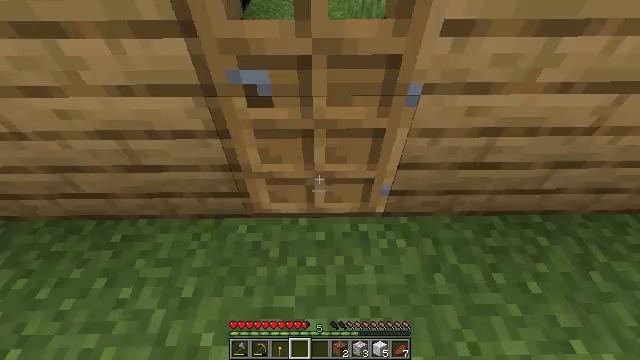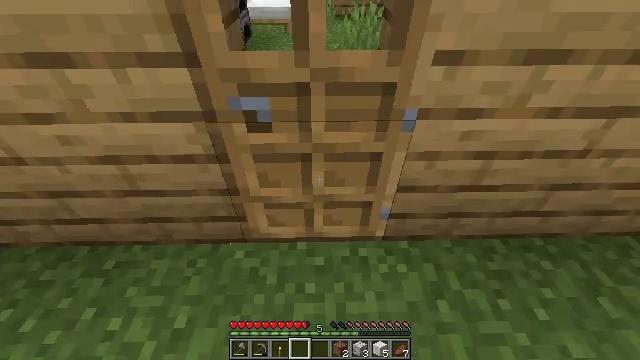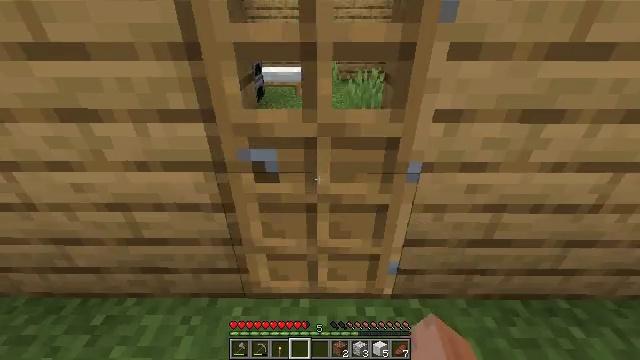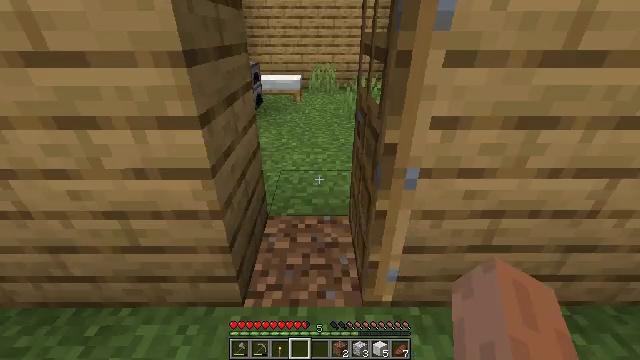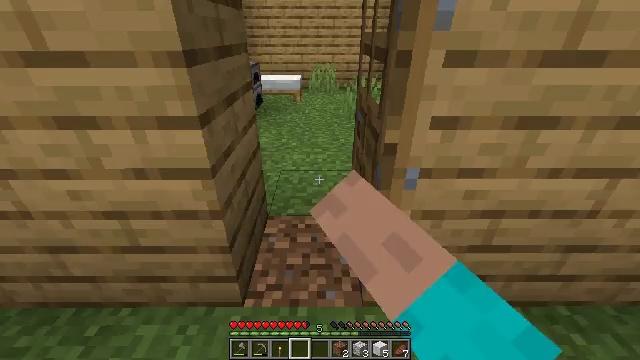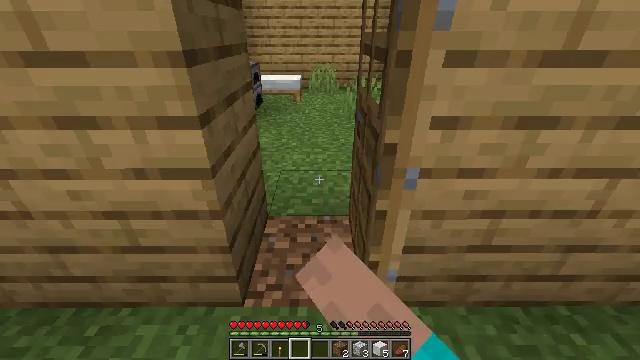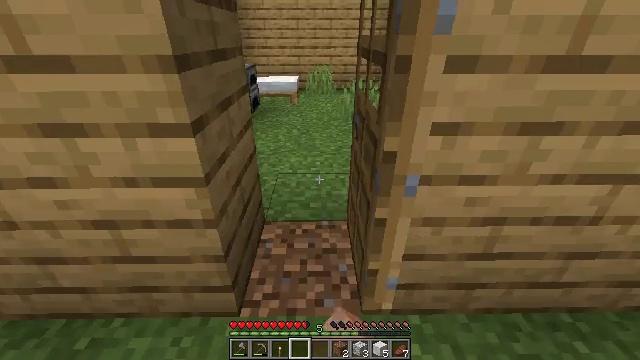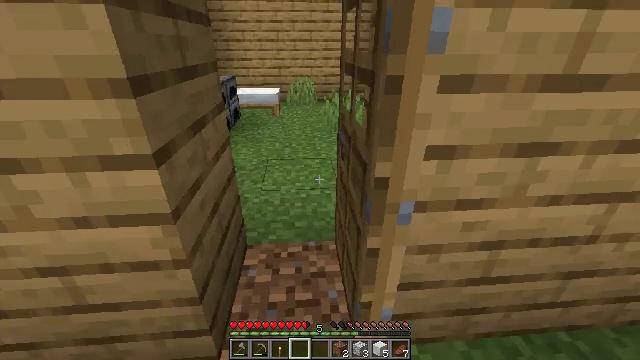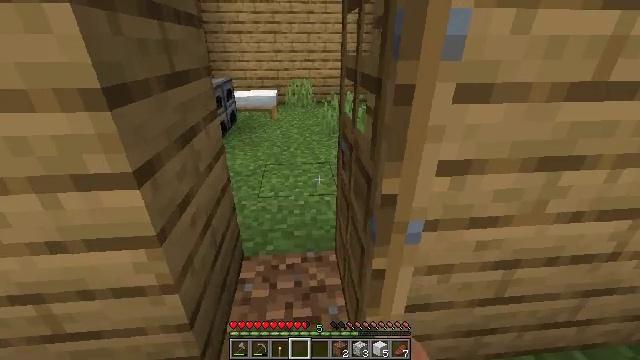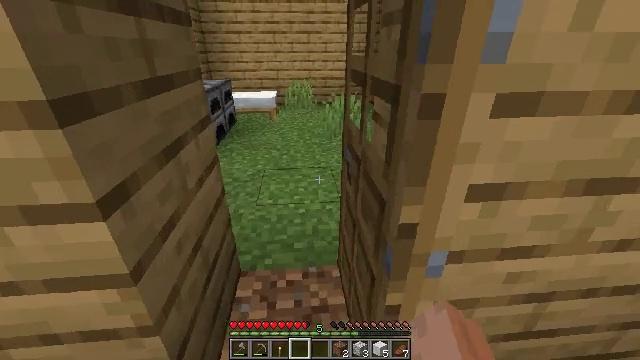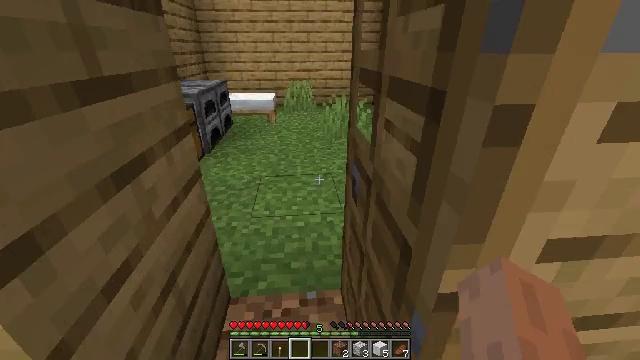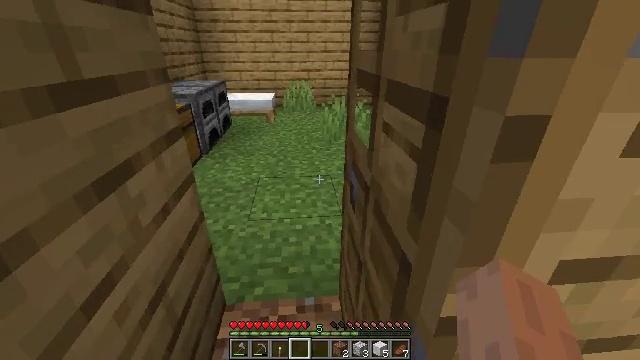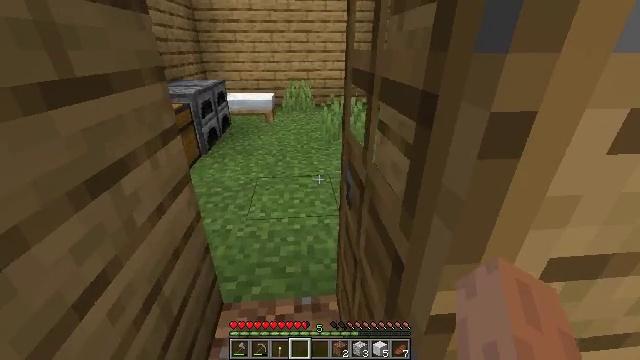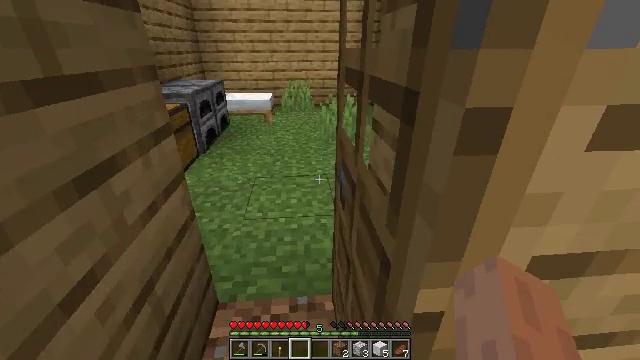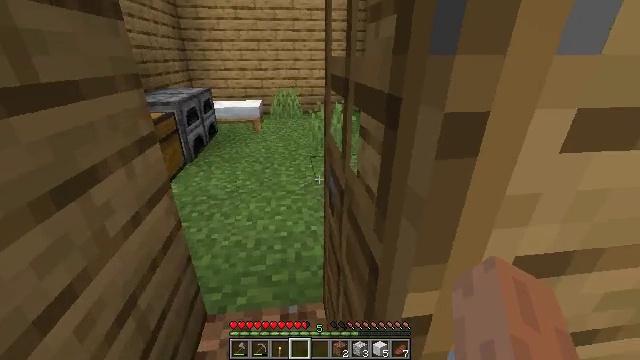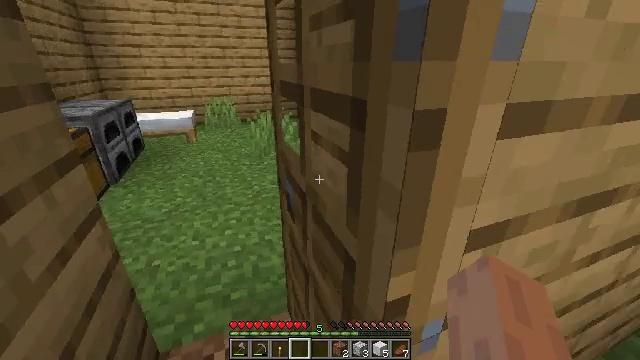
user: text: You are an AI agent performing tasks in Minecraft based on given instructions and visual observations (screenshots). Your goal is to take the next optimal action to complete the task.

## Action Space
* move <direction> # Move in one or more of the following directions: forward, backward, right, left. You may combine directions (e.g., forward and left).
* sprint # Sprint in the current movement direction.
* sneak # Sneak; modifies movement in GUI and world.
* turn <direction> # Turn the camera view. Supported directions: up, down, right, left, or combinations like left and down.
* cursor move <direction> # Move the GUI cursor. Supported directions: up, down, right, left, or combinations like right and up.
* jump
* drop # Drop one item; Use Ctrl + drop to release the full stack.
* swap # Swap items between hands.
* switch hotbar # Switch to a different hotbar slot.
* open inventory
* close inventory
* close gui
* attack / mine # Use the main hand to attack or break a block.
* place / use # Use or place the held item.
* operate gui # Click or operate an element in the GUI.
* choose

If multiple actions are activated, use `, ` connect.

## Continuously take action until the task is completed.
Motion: motion action
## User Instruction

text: Remove the oak door from its frame.
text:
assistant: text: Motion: turn up
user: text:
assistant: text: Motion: turn left and up
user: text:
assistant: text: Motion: turn up, use / place
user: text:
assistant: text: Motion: use / place
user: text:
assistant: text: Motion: use / place
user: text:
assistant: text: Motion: move forward, use / place
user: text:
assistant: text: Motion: move forward, turn right and up
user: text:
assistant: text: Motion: move forward
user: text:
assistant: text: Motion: move forward
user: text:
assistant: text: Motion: move forward
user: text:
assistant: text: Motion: move forward
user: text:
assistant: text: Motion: move forward
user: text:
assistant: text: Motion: move forward
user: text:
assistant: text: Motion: move forward and move left, turn right and up
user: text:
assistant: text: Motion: move forward and move left, turn right and up
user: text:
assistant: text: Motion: move forward and move left, turn right
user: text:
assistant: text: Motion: move forward and move left
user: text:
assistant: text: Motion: move forward and move left
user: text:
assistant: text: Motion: move forward and move left
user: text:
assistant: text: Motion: move forward and move left, turn left and up
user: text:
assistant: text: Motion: move forward and move left, turn left and up
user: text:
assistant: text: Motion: move forward and move left
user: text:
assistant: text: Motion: move forward and move left, turn right
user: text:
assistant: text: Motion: move forward and move left, turn right
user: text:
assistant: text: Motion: move left, turn right
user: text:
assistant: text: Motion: turn right and up
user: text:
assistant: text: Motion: turn right and up, use / place
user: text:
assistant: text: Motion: turn right and up, use / place
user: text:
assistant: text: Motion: turn right, use / place
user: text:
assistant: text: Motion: turn right and up